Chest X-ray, AP view. Patient: 60 years old, sex M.
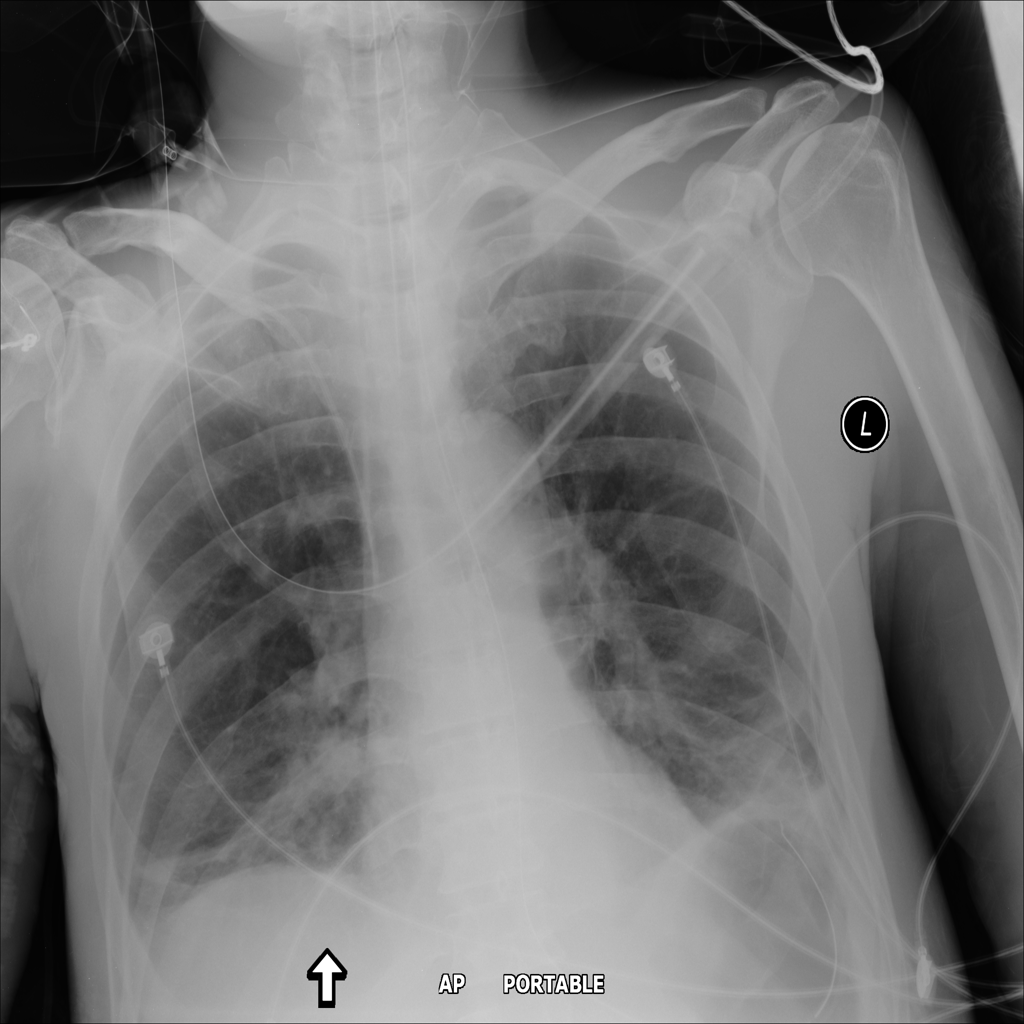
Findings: No Finding